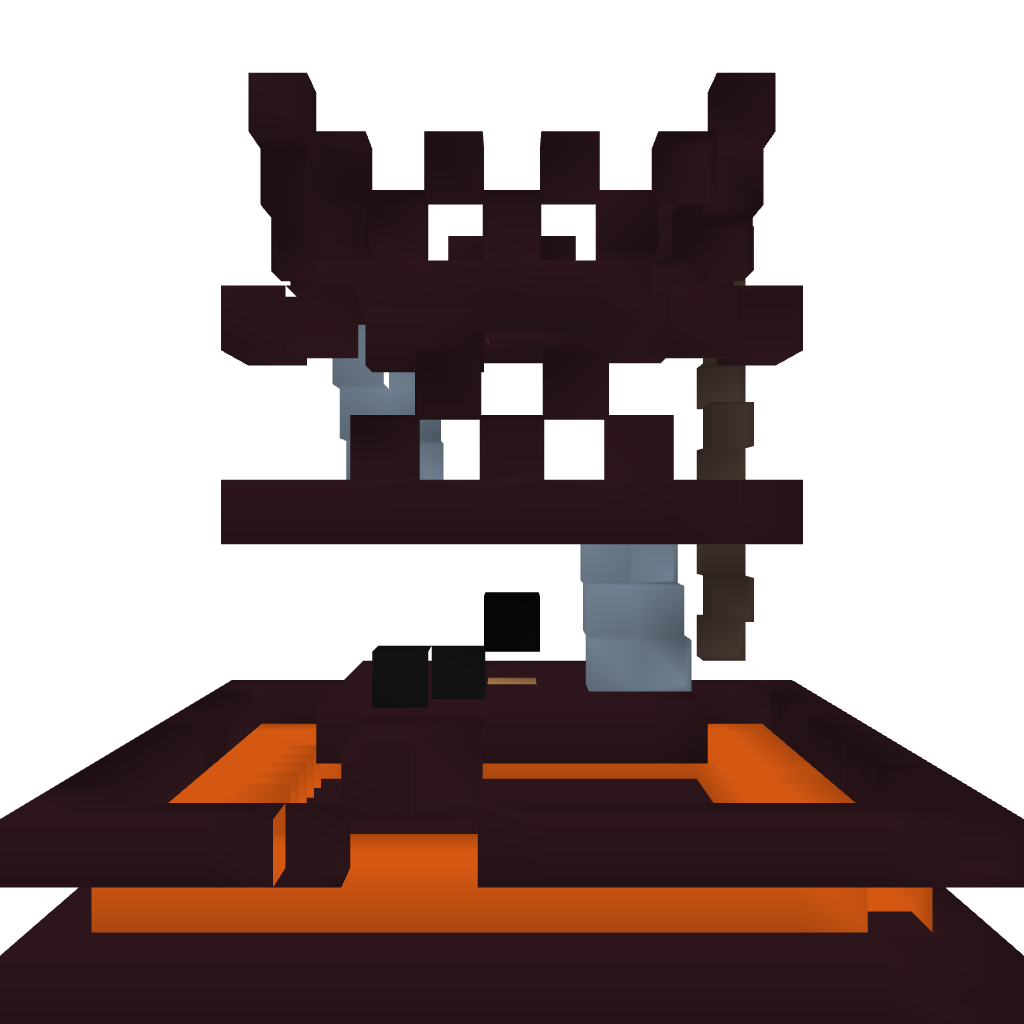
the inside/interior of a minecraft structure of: PvPTower: Netherbrick